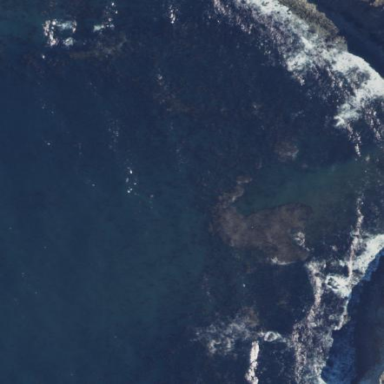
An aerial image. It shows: Natural rock reef.